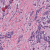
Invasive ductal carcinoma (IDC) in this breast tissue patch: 1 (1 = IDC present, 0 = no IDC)